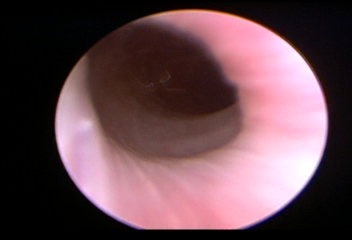
Modality: WLC
Class: Normal mucosa
Bladder cancer association: No